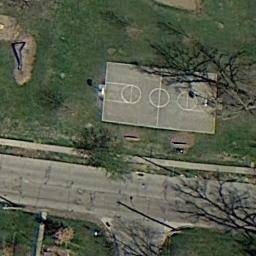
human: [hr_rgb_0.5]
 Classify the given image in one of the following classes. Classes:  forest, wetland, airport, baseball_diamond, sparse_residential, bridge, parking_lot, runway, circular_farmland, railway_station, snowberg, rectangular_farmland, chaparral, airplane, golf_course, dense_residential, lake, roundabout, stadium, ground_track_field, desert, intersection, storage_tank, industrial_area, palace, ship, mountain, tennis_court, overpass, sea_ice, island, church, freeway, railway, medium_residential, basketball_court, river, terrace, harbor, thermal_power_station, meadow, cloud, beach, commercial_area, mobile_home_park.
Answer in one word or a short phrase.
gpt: basketball_court